Question: I would like to know (as I've failed so far in finding such a feature in the VS's options),
if there is a feature which allow for scope highlighting same as seen in the BlueJ IDE for java,
here is an example:

Note how the code blocks are all highlighted with color,
when learning java using blueJ i found it to be extremely easy on the eye when looking at code,
and everything felt a lot more organized,
moving to C# and working on MS visual studio, its all text with some highlighting, Class names, keywords etc etc,
but in general it still feel like a black text on a white background and lacking that organized feeling i sorely miss from blueJ,
i noticed there is a similar question here referring to eclipse,
<URL>
just to be on the safe side, ill ask again referring to Visual studio,
is there such a feature in VS? is there an add-on \ plugin for VS which allows it?
Thanks in advance for your answer.
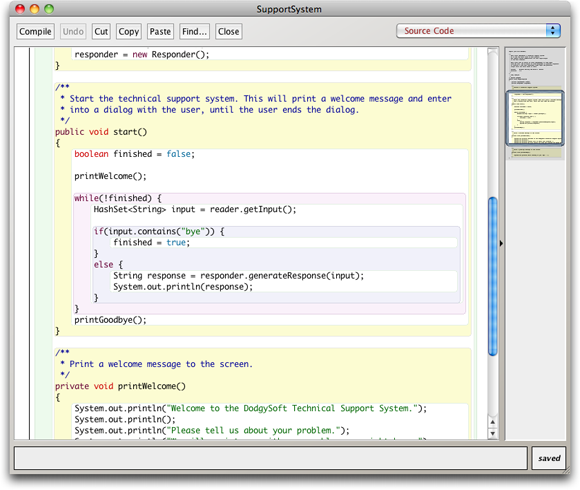
Answer: Look at the DevExpress CodeRush plugin, there is a 30-day trial version.
The function it provides is called "Structural highlighting", and I think its even better than what you want (and its customizable).
<URL>
<URL>